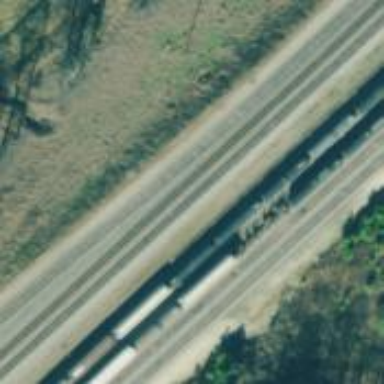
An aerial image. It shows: Railway yard used for manifest purposes.